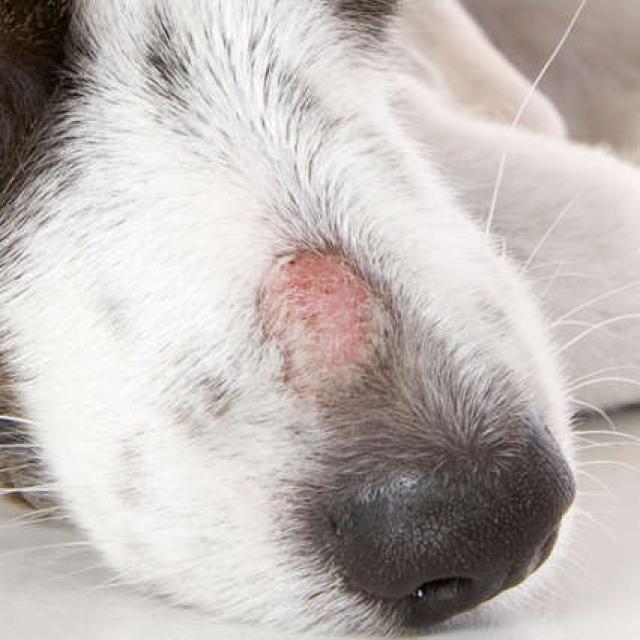
Canine fungal skin infection — characterized by alopecia, scaling, crusting, and circular lesions. Common agents include Malassezia and Candida species.